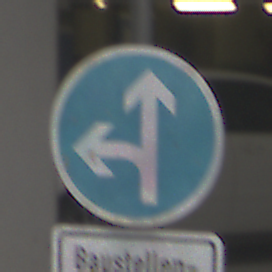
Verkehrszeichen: VorgeschriebeneFahrtrichtungGeradeausOderLinks
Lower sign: SonstigeFahrzeugePersonengruppenFrei1
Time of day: Midday
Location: Roofed (Urban)
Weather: Overcast
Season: NotSpecified
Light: Artificial